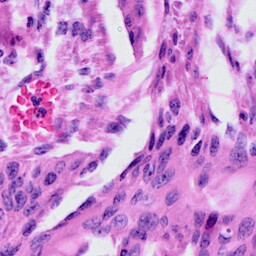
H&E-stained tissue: Cervix